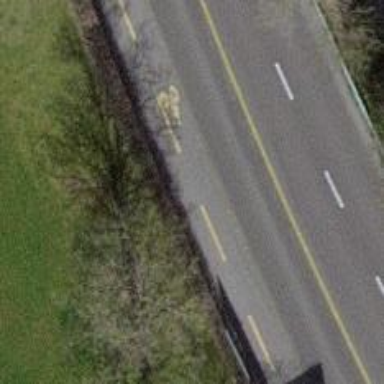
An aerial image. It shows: Asphalt sidewalk and cycleway. The sidewalk and cycleway both have asphalt surface.